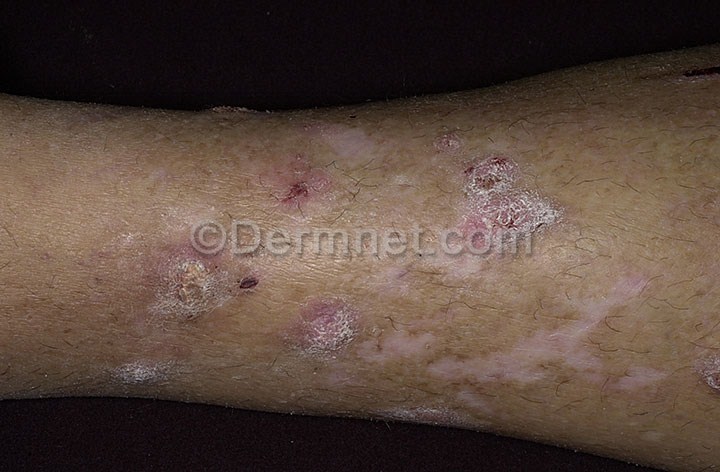
Disease: Eczema Photos